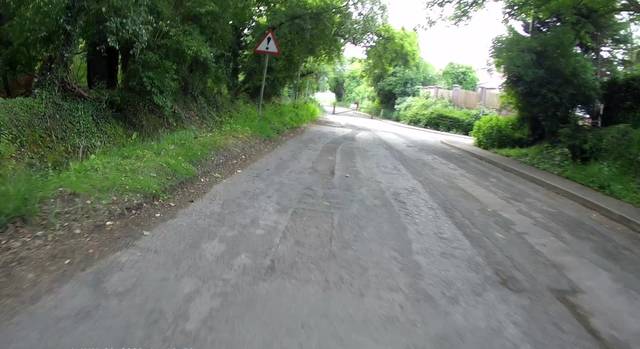
Region: United Kingdom
Coordinates: 51.269, -1.065